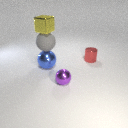
large gray rubber sphere above large blue metal sphere